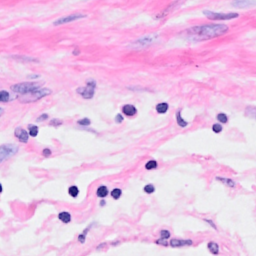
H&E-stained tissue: Breast